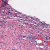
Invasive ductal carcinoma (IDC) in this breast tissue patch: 0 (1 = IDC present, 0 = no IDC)